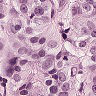
Metastatic tissue present: yes